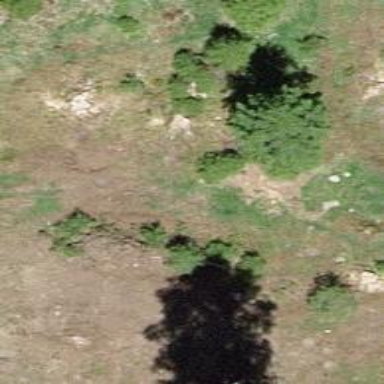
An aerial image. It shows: Single tag "natural: tree."